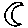
Label: moon